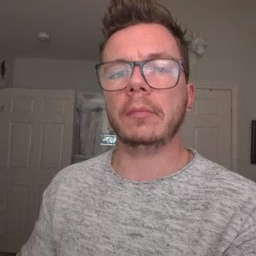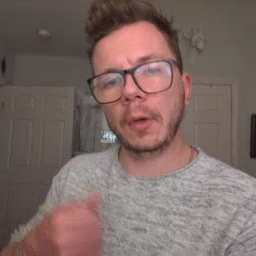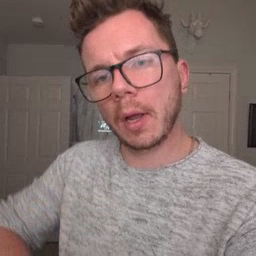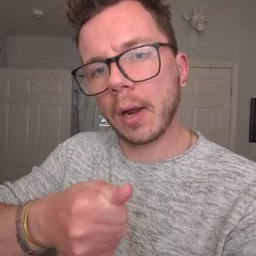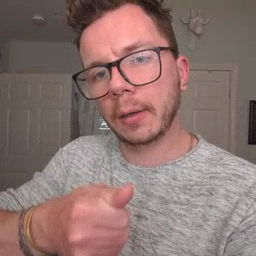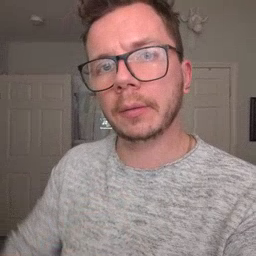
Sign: hide